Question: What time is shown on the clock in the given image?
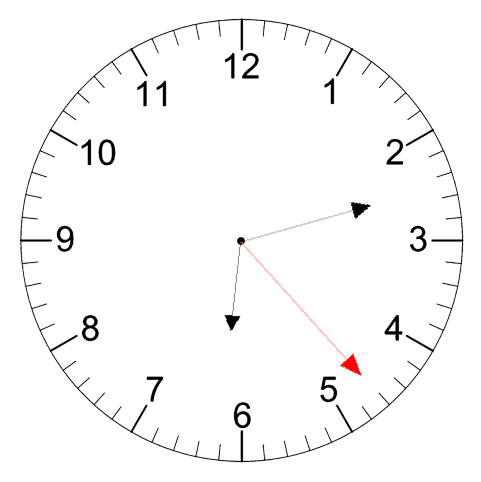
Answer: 06:12:23